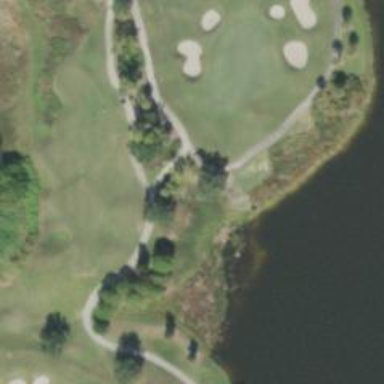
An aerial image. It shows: Service road designated as golf cart path.